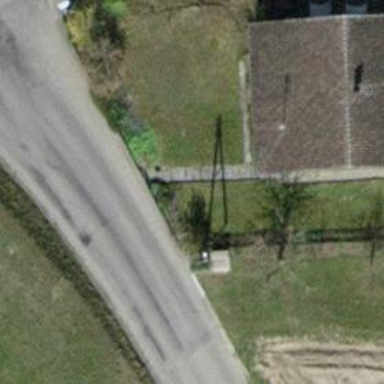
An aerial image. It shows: Unclassified road with asphalt surface and no sidewalk.